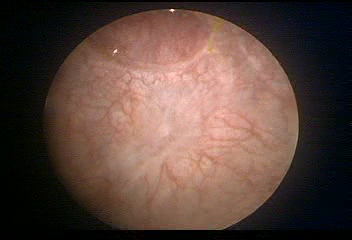
Modality: WLC
Class: Foreign bodies
Subclass: AirBubble
Bladder cancer association: No
Annotated structures: Air bubble